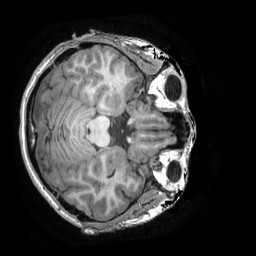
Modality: T1w
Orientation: axial
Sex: female
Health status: healthy
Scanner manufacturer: ge